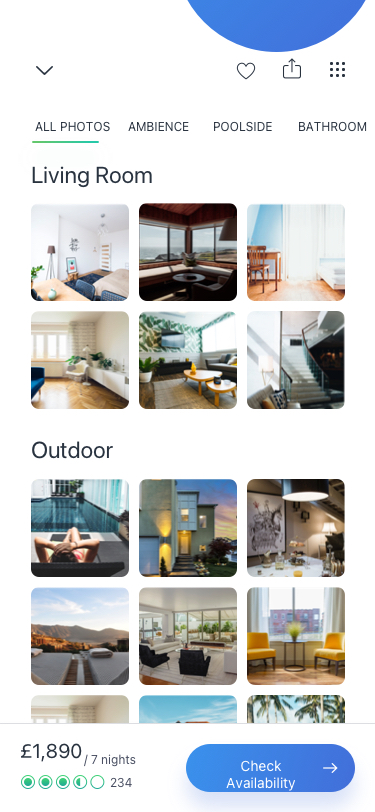
Text in this UI design:
All Photos
Ambience
Poolside
Bathroom
Outdoor
Living Room
Check Availability
£1,890
/ 7 nights